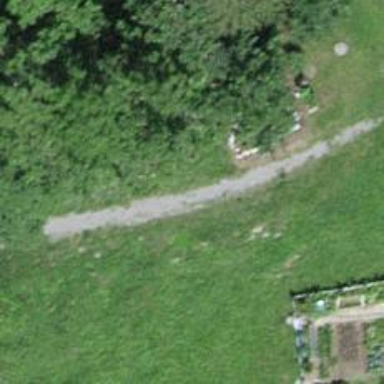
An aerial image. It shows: Unpaved path.